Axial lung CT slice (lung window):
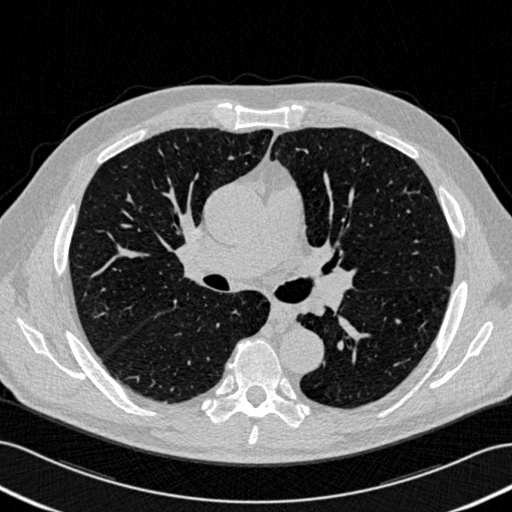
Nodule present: no